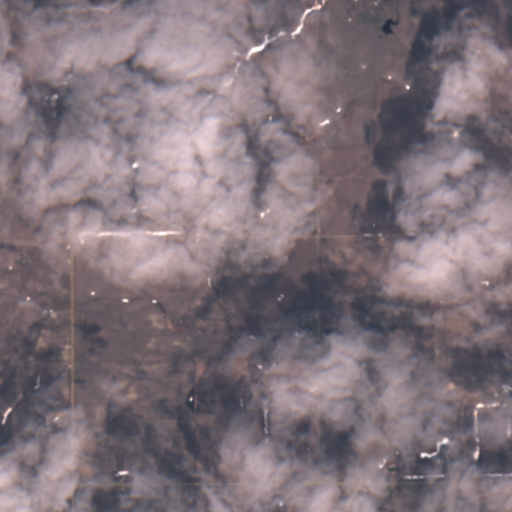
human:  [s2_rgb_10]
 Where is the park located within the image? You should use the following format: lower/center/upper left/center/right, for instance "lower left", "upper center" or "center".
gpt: The park is located in the lower right of the image.
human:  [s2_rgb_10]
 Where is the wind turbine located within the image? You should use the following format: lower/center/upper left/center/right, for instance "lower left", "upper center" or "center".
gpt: The wind turbine is located in the upper right of the image.
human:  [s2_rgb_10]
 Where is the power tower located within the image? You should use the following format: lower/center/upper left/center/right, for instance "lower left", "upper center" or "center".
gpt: There is no power tower in the image.